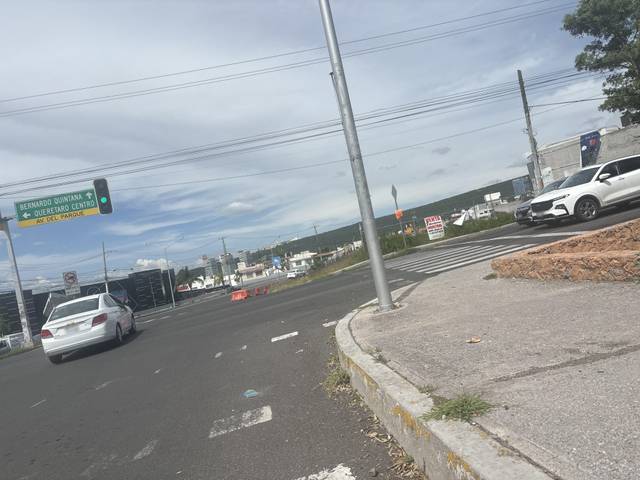
Region: Mexico
Coordinates: 20.562, -100.374